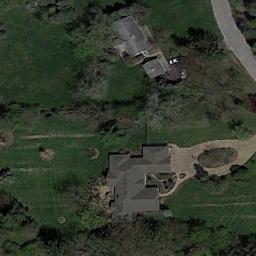
Label: residential